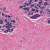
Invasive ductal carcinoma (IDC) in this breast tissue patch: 0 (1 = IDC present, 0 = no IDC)